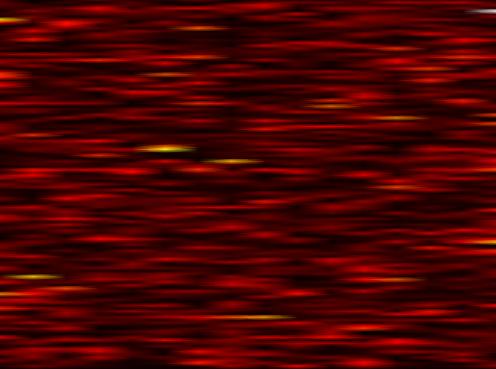
Label: FOFDM